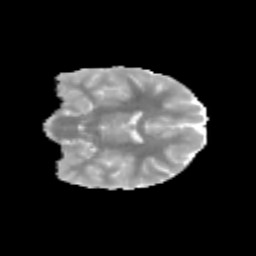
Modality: MD
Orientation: coronal
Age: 11
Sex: male
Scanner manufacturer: siemens
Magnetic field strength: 3 T
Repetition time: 3.8 s
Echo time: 0.07 s